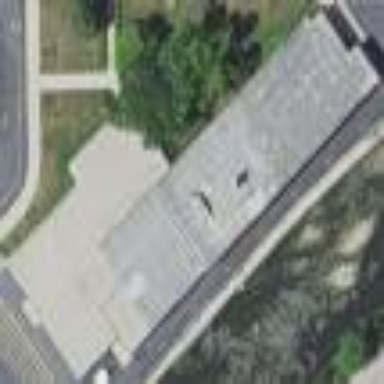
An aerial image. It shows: School building.